Question: Not sure what to call this so that will do, right what I would like to do is find a way to get a 'div' to follow another 'div'.
I am using <URL> to the knob of the slider so it follows above with the current value for the slider.
I would give an example of this but the site I have linked has it all there and my code is elsewhere currently.
Now im not sure if there is anything like 'follow()' in jquery where you can just point a element to what you want it to follow and set the distance (I have looked for something like this) so these are the ideas (that I tried and failed) I came up with to try and solve this.
- Find the slider knob's CSS live on the page and set it to the 'div' (following div) so I would grab 'left: 0;' from the slider knob and put this on following 'div'. - Not sure if this is possible I had ago but couldn't find a way to do this.- Change the image for the slider knob to include a box above. But I don't think I would be able to put the value onto this.
Again with all things I get stuck with, am I over thinking this? Is there an easier way to do this.
Any help with this would be great, even just pointing me in the right direction would be helpful as I have just hit a brick wall on this one.
I just set-up the basic version of it here if you want to have ago at it.
<URL>
How can I get a 'div' to sit ontop (just above) and follow of the slider knob?
'div' would look something like:
'''
div {
width: 200px;
height: 100px;
border: 1px solid;
}
'''
This is what I want it to look like, and the 'div' will follow the knob.

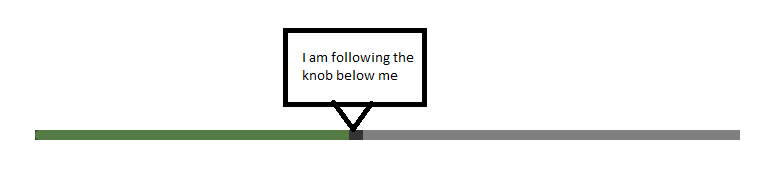
Answer: Check this one out - Updated so the follow div does not extend outside the parent's width.
<URL>
Basic idea is...
1. Create a div to contain your "following" markup, positioned relative.
2. inside that are 2 positioned absolute elements. (1 for content and 1 for the little arrow below that)
3. The drag callback updates the "left" property of the two following elements to reflect the percentage selected with the slider.
4. those following elements have nagative margin left of half their width to keep them centered on the chosen point.
HTML:
'''
<div id="follow-container">
<div id="follow">I am following the knob below me</div>
<div id="follow-container-inner">
<div id="follow-arrow"></div>
</div>
</div>
<div id="testslider"></div>
<div id="percentage"></div>
'''
CSS:
'''
#follow-container {
padding: 0px 5px;
overflow: hidden;
position: relative;
}
#follow-container-inner {
height: 55px;
position: relative;
}
#follow {
position: absolute;
border: solid 1px #000;
bottom: 10px;
width: 150px;
margin-left: -77px; /* half width */
text-align: center;
}
#follow-arrow {
display: inline-block;
border: solid 10px transparent;
border-top-color: #000;
bottom: 0px;
border-bottom-width: 0px;
position: absolute;
left: 50%;
margin-left: -10px;
}
'''
And JS:
'''
$('#testslider').sGlide({
height: 10,
image: 'knob.png',
startAt: 70,
colorStart: '#3a4d31',
colorEnd: '#7bb560',
buttons: true,
drag: function(o){
var pct = Math.round(o.value)+'%';
$('#percentage').html(pct);
// Position the follow div and arrow
$('#follow, #follow-arrow').css('left', o.value+'%');
// a little offsetting required to stop the elements going outside 100% width of the container
var $follow = $('#follow');
$follow.css('margin-left', -(Math.round(o.value)/100*$follow.outerWidth()));
},
onButton: function(o){
var pct = Math.round(o.value)+'%';
$('#percentage').html(pct);
}
});
'''